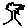
Label: tree